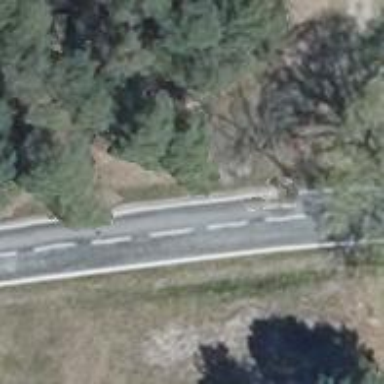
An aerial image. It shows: Secondary road with asphalt surface.